Field crop: maize
Growth stage: 2
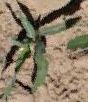
Species: maize